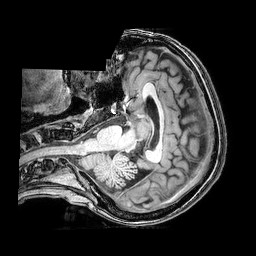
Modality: T1w
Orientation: axial
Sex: female
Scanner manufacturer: philips
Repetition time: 0.008119 s
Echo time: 0.00371 s